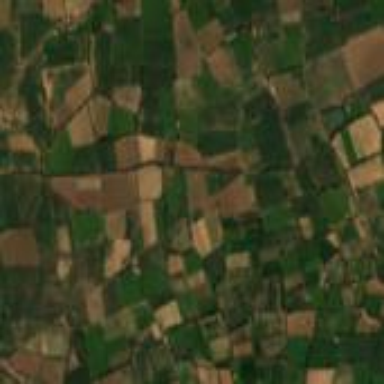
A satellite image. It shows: Farmland growing cotton crops.